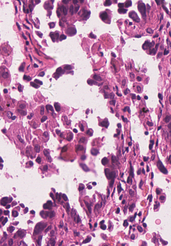
Tumor epithelial tissue: yes
Tumor-associated stroma tissue: yes
Normal tissue: no